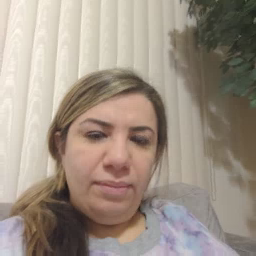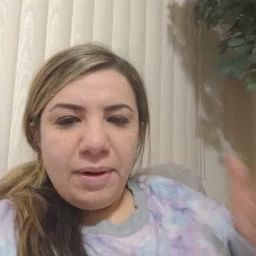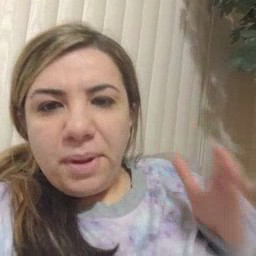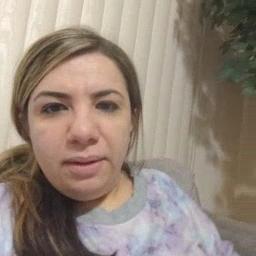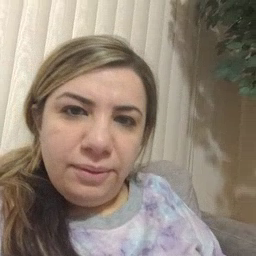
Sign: beside